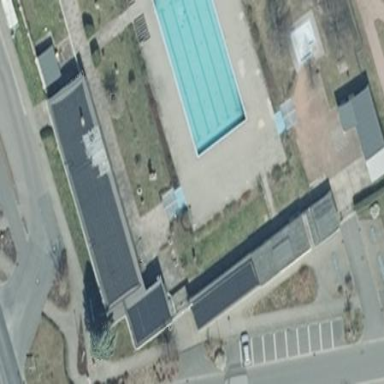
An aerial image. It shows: Outdoor swimming pool in leisure land area.